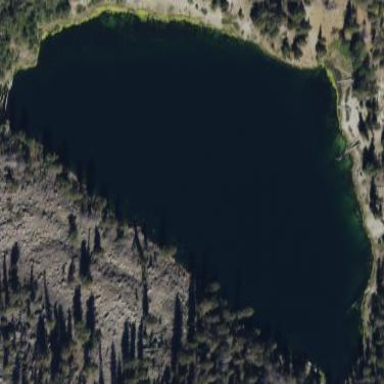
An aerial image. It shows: Serene lake surrounded by nature.